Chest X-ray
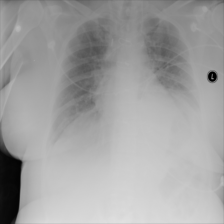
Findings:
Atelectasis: positive
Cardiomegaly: negative
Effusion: negative
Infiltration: negative
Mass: negative
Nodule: negative
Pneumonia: negative
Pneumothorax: negative
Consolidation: negative
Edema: negative
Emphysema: negative
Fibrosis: negative
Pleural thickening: negative
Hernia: negative